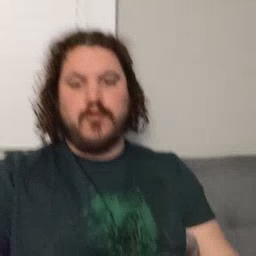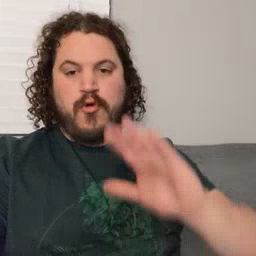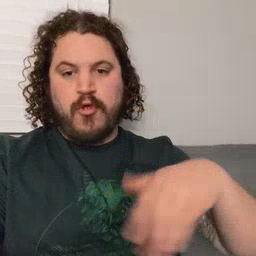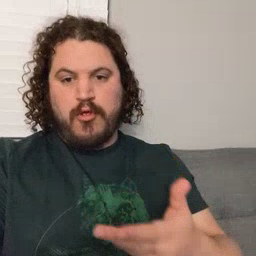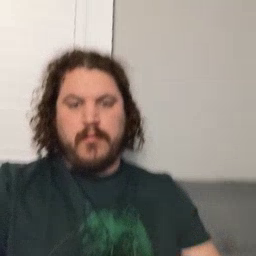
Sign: all